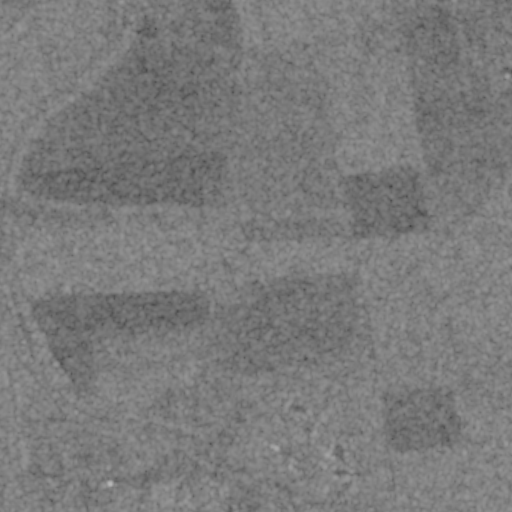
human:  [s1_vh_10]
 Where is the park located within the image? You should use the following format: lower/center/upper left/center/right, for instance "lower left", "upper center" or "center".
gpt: The park is located in the lower left of the image.
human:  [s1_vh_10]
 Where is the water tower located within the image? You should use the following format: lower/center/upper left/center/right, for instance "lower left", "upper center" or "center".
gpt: The water tower is located in the lower center of the image.
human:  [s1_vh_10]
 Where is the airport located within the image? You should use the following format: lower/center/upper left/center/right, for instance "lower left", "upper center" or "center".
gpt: There is no airport in the image.

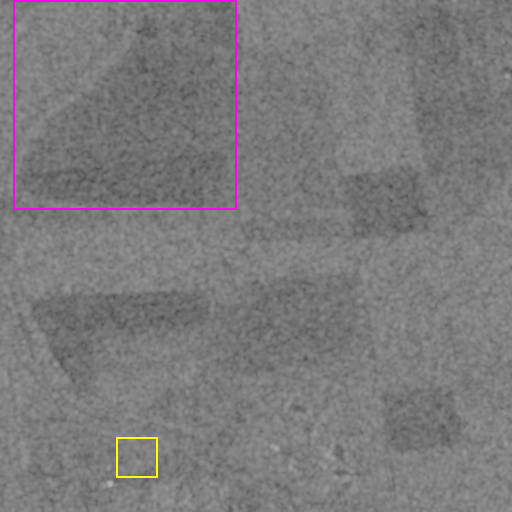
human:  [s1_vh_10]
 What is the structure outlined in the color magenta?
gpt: The structure outlined in magenta is a crop field.
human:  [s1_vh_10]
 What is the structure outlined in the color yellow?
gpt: The structure outlined in yellow is a park.
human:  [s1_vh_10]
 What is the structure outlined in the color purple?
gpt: There is no purple outline.